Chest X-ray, PA view. Patient: 53 years old, sex M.
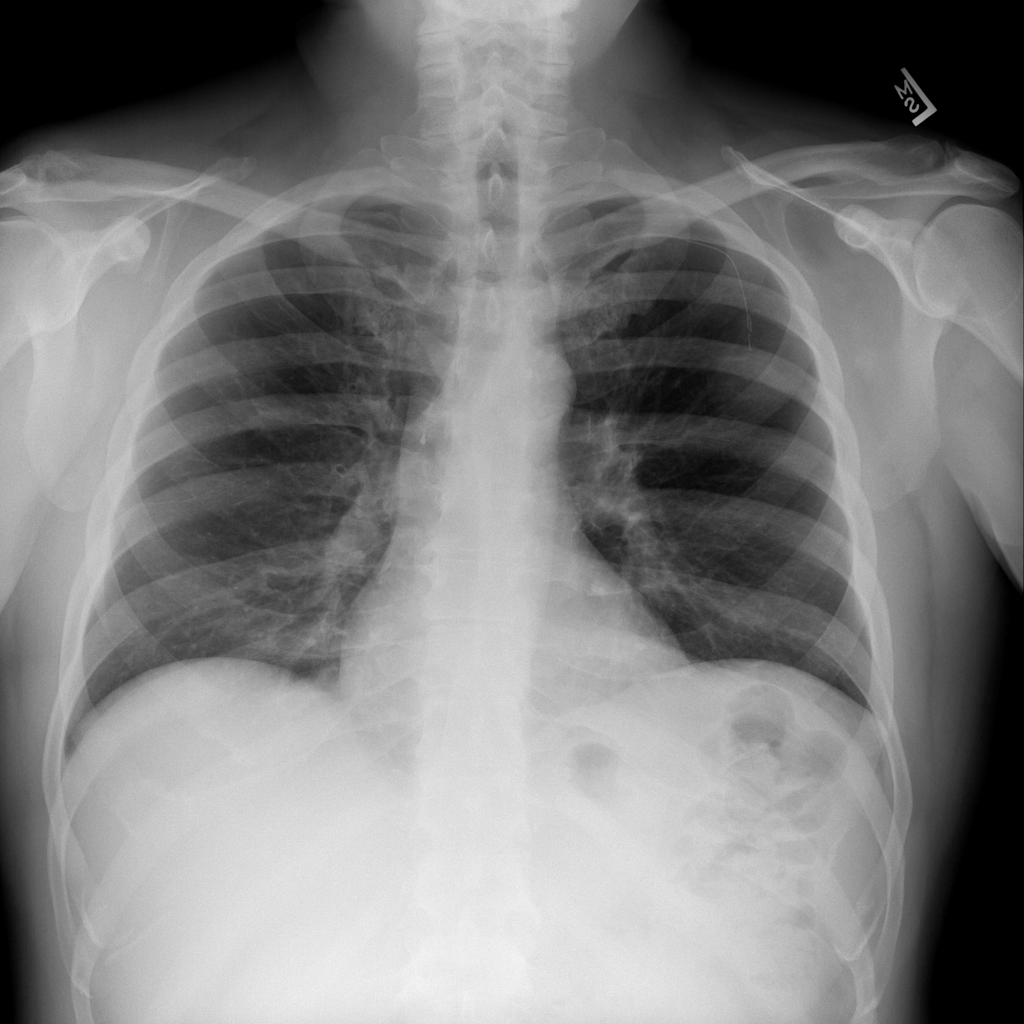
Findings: No Finding